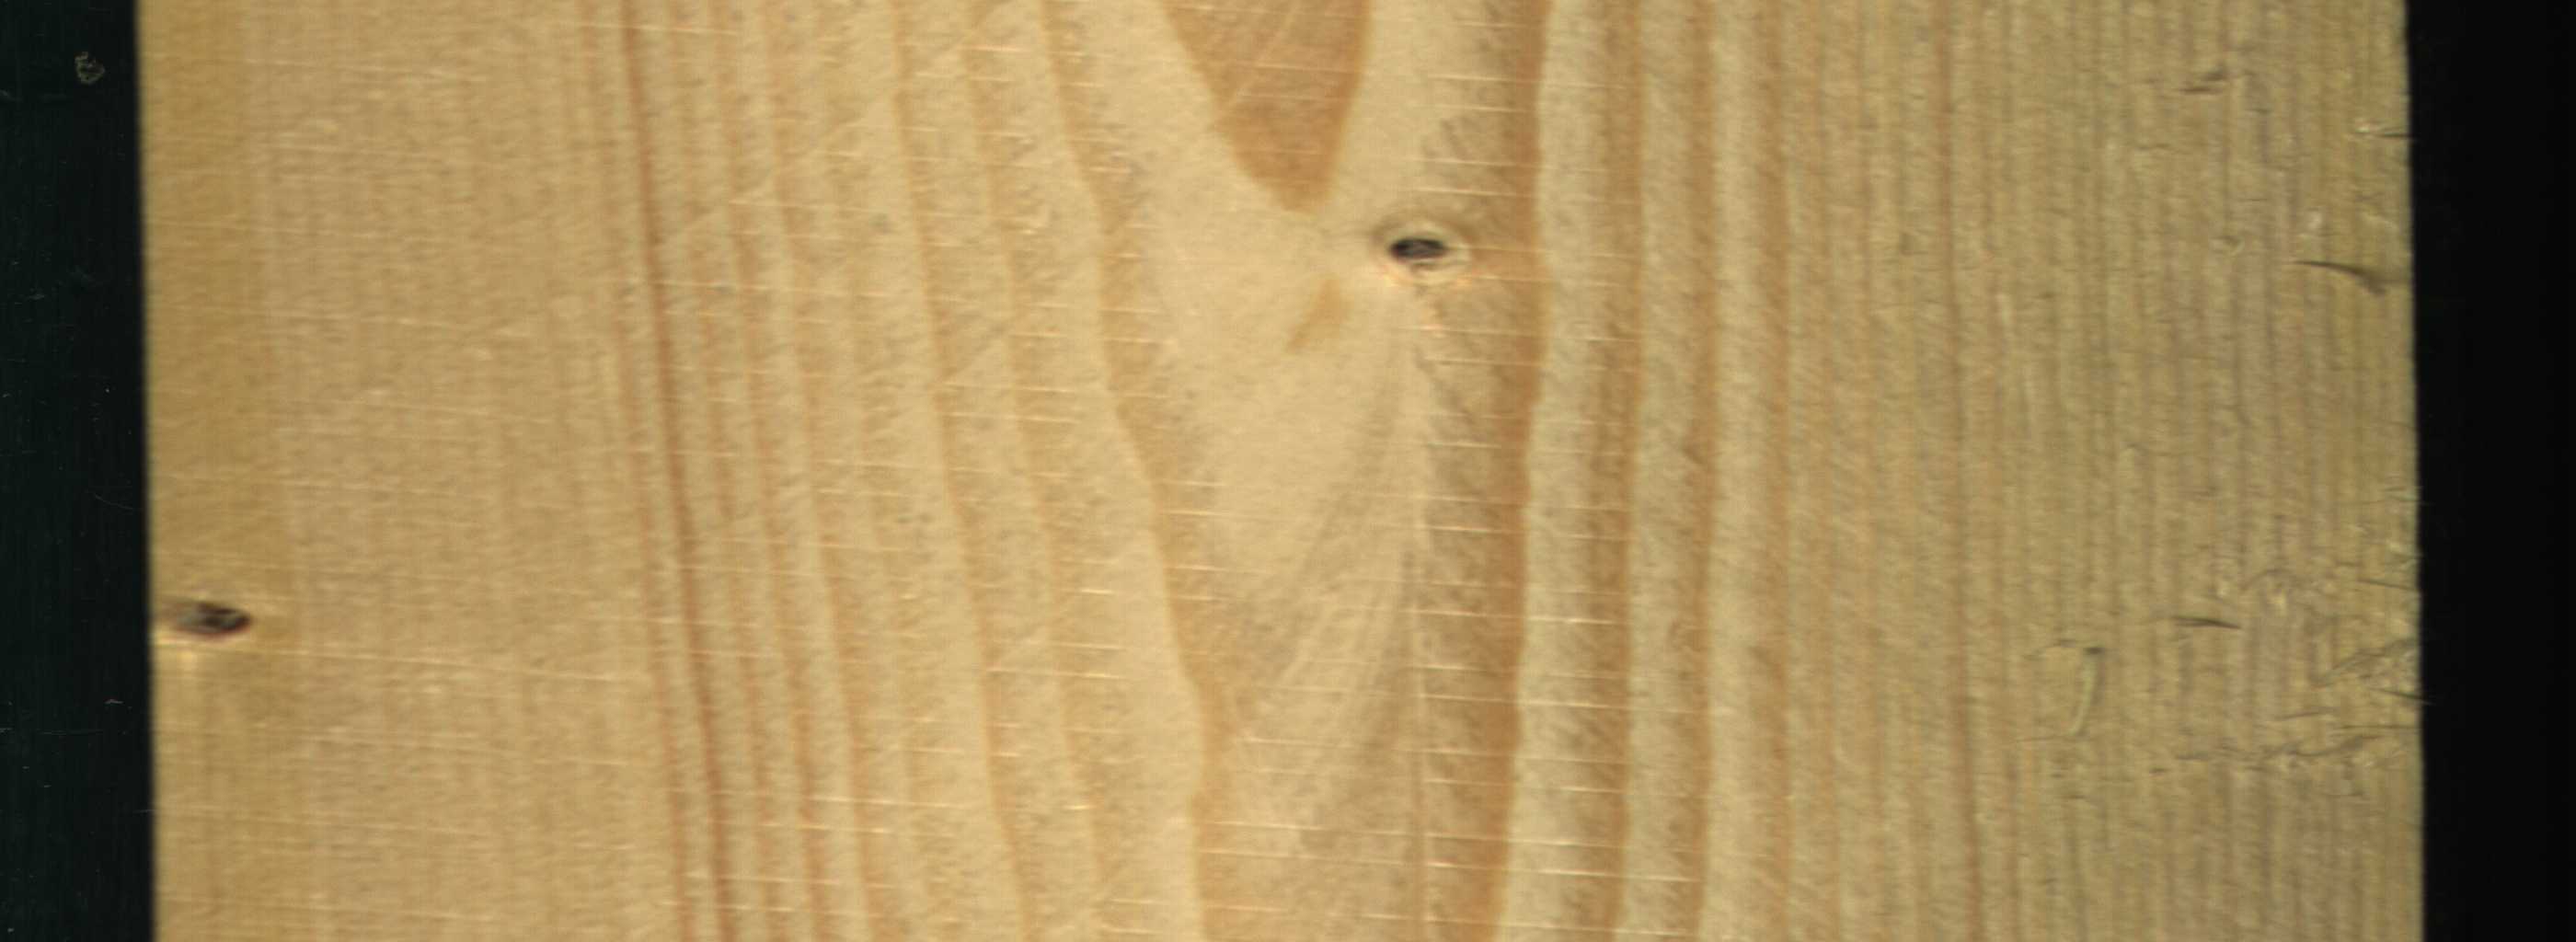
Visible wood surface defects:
Dead_Knot
Dead_Knot